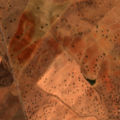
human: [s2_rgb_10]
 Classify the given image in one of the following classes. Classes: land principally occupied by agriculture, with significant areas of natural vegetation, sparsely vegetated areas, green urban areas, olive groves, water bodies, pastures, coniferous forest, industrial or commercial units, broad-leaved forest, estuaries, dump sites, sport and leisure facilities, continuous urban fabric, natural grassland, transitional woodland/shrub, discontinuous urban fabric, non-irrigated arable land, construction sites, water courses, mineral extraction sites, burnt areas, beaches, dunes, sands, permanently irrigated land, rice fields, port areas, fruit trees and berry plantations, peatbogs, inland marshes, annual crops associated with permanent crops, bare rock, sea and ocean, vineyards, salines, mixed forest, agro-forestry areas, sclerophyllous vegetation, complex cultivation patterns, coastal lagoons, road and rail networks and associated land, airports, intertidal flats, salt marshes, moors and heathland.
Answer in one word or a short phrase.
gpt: non-irrigated arable land, olive groves, agro-forestry areas